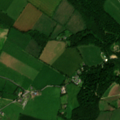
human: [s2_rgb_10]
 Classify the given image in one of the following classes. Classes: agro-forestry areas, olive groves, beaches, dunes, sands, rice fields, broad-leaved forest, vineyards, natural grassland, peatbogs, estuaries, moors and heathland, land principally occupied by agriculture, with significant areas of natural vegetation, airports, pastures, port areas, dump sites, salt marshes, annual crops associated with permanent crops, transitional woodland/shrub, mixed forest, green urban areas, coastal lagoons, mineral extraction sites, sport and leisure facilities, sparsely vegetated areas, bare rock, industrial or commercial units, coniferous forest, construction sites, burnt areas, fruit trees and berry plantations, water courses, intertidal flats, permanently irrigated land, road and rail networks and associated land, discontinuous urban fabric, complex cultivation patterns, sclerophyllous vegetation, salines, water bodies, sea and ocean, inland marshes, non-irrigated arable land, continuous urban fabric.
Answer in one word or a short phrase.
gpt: non-irrigated arable land, pastures, complex cultivation patterns, mixed forest